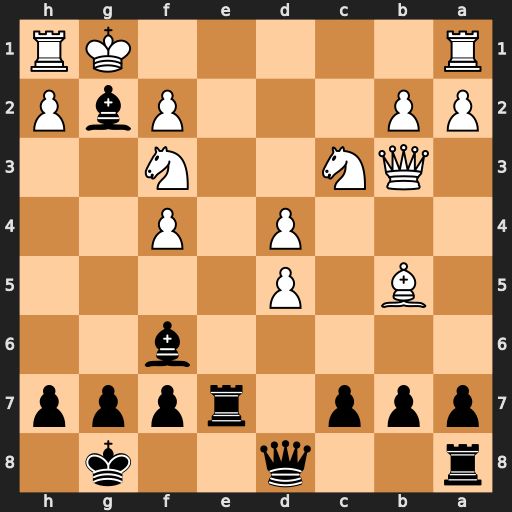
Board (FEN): r2q2k1/ppp1rppp/5b2/1B1P4/3P1P2/1QN2N2/PP3PbP/R5KR
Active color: b
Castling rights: -
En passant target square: -
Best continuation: Bxf3